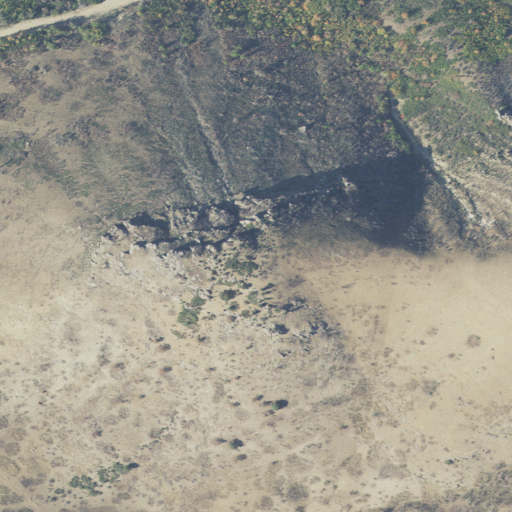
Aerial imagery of mountain in Utah named Rattlesnake Point containing evergreen forest, shrub, grassland, open development, woody wetlands, and low intensity development